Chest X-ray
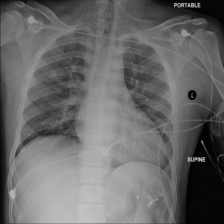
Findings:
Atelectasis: negative
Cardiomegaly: negative
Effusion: negative
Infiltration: negative
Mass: negative
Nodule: negative
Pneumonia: negative
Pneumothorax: negative
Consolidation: negative
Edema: negative
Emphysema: negative
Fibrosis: negative
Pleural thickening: negative
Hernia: negative